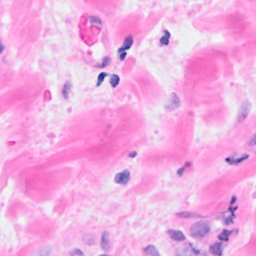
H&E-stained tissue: Breast